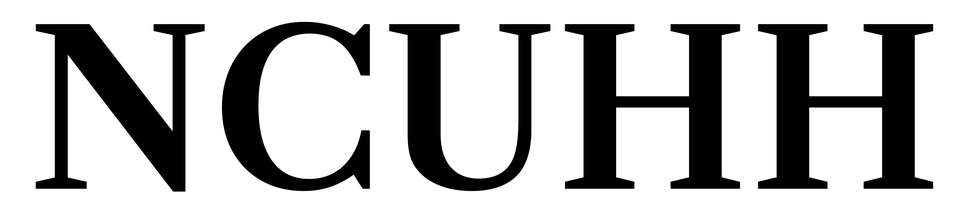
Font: LibreCaslonText_SemiBold